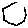
Label: hexagon